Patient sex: M
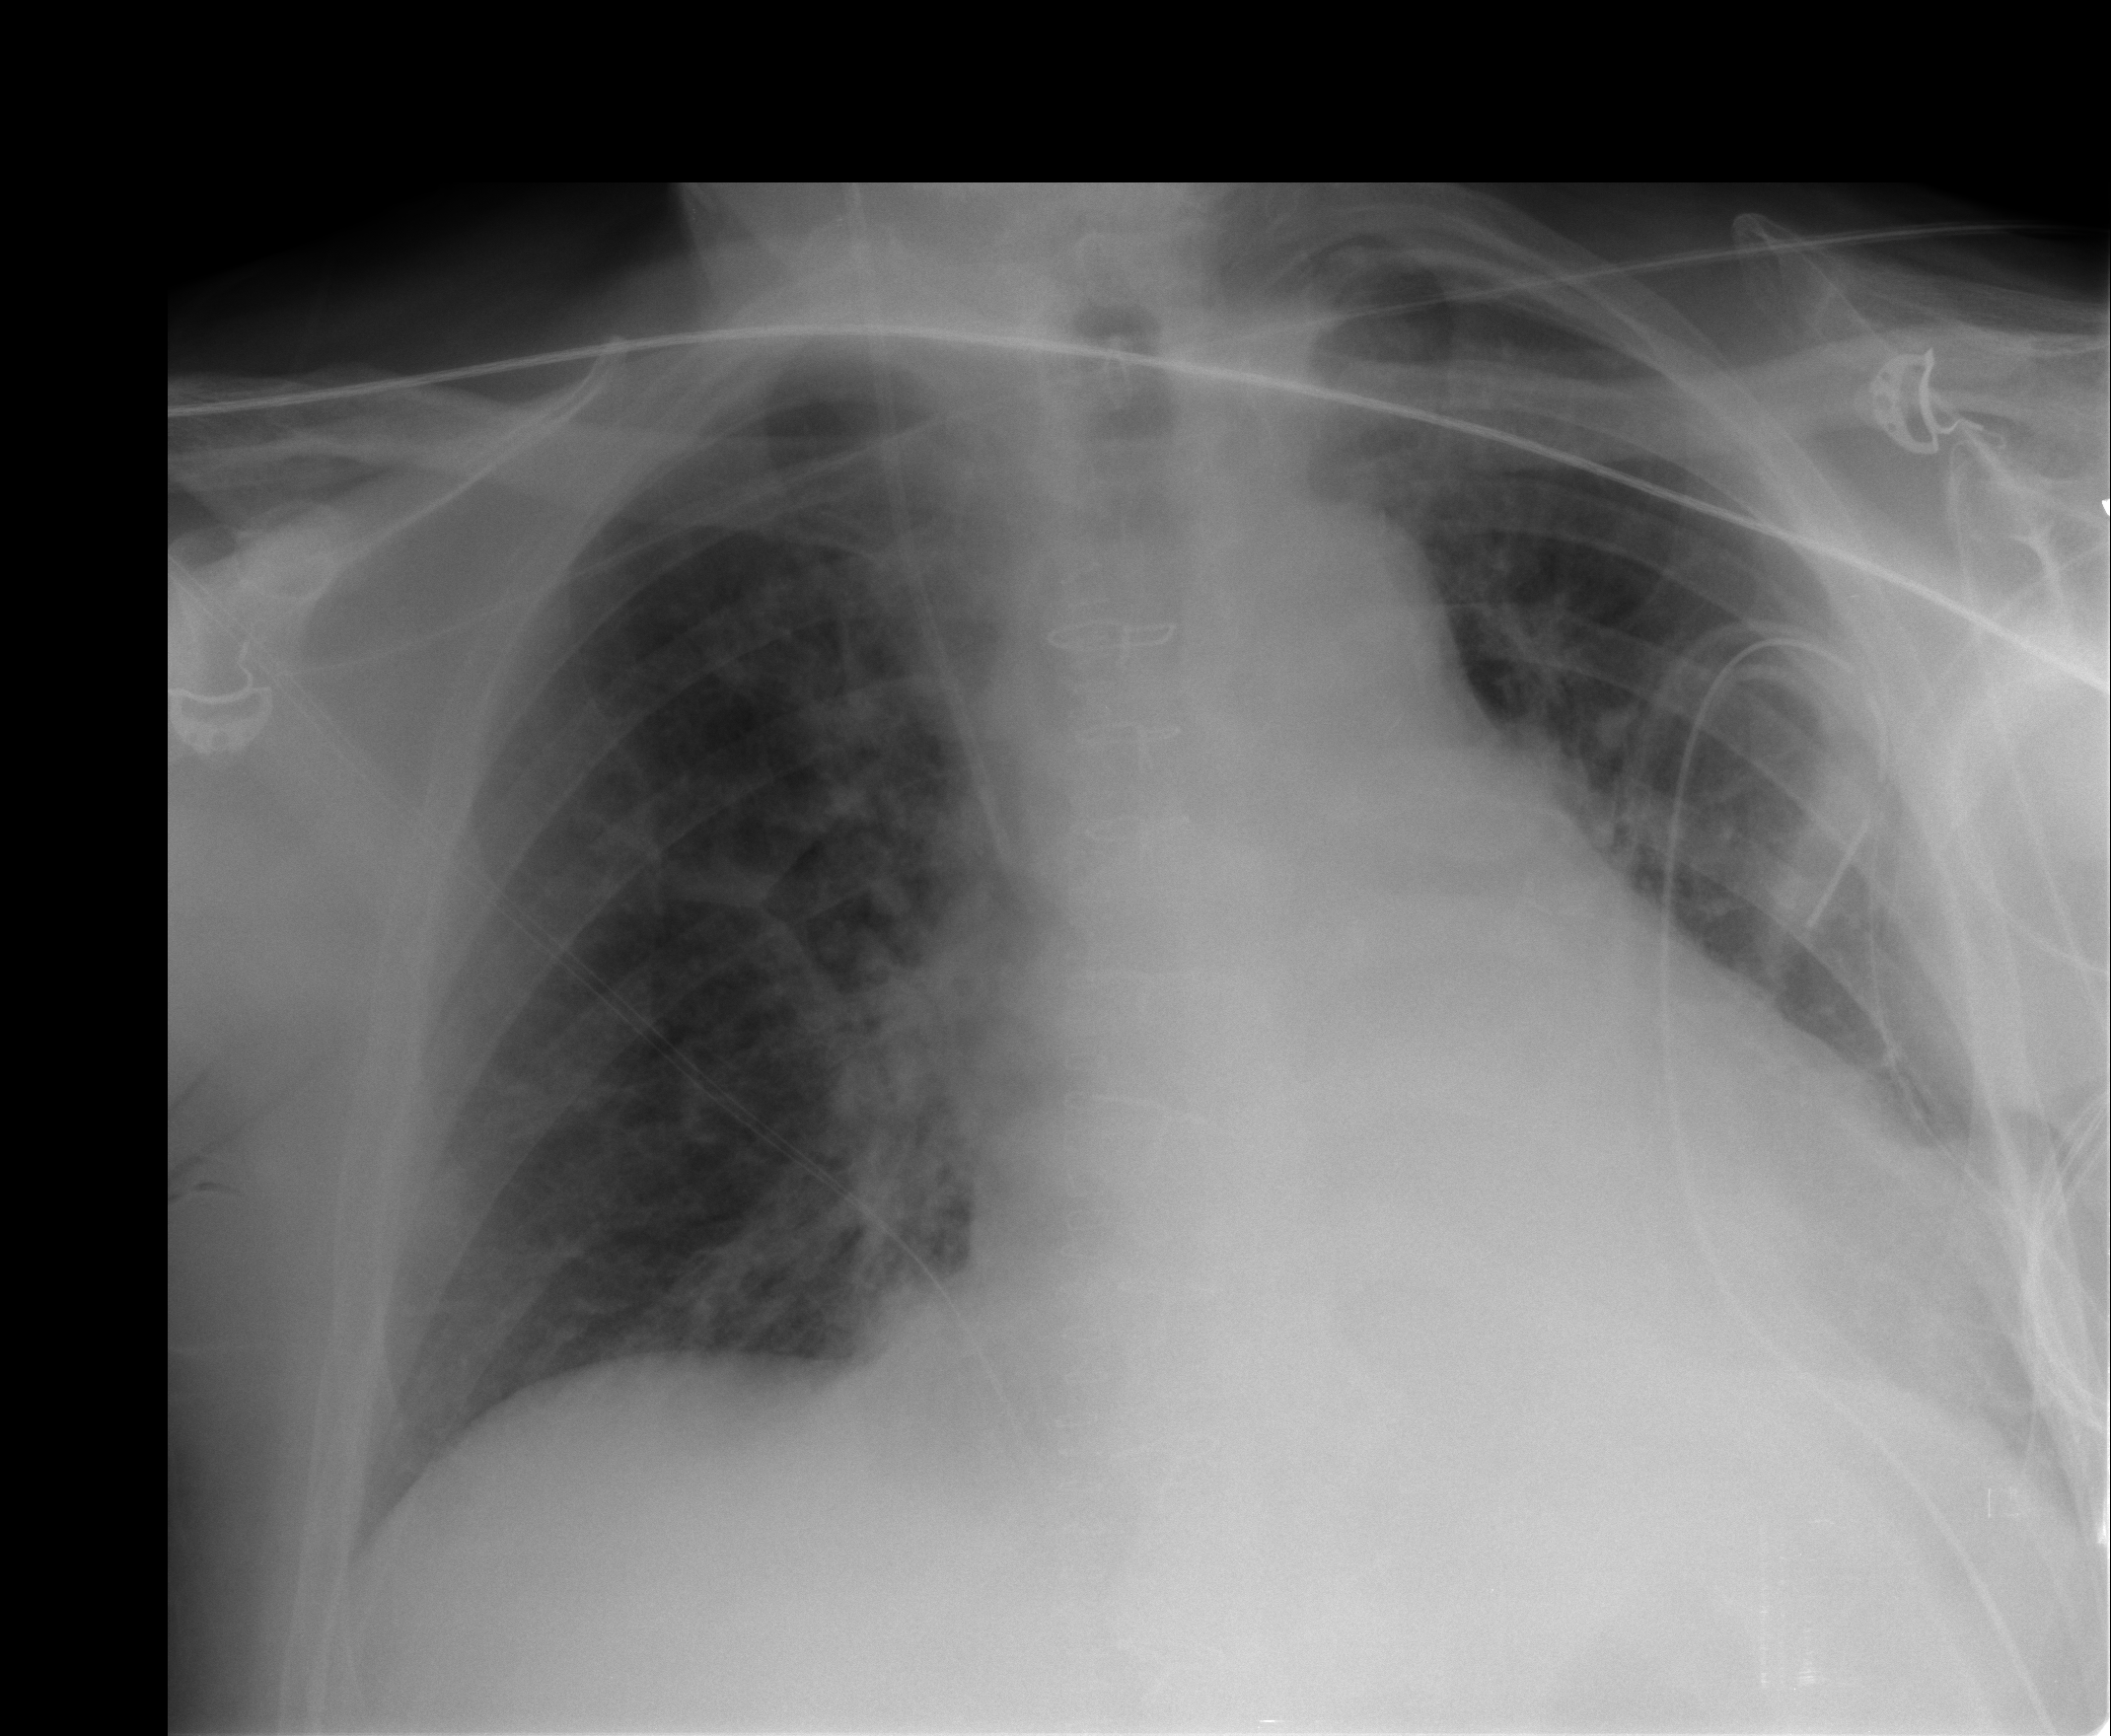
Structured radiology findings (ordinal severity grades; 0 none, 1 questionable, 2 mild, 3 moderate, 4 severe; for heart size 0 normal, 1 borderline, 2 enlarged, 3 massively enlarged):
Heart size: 2
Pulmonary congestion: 2
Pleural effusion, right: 0
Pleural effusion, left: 0
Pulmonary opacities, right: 0
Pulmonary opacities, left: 0
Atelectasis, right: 2
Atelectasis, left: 2